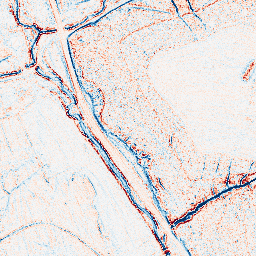
Category: edge_preserving
Decomposition family: anisotropic_diffusion
Decomposition parameters: iterations: 10
kappa: 10
gamma: 0.05
Upsampling method: sinc_hamming
Upsampling parameters: scale: 2
kernel_size: 16
Upsampling scale: 2